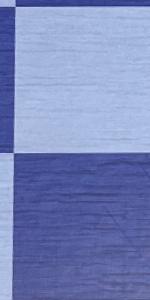
Label: Empty